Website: lowes
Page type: cart
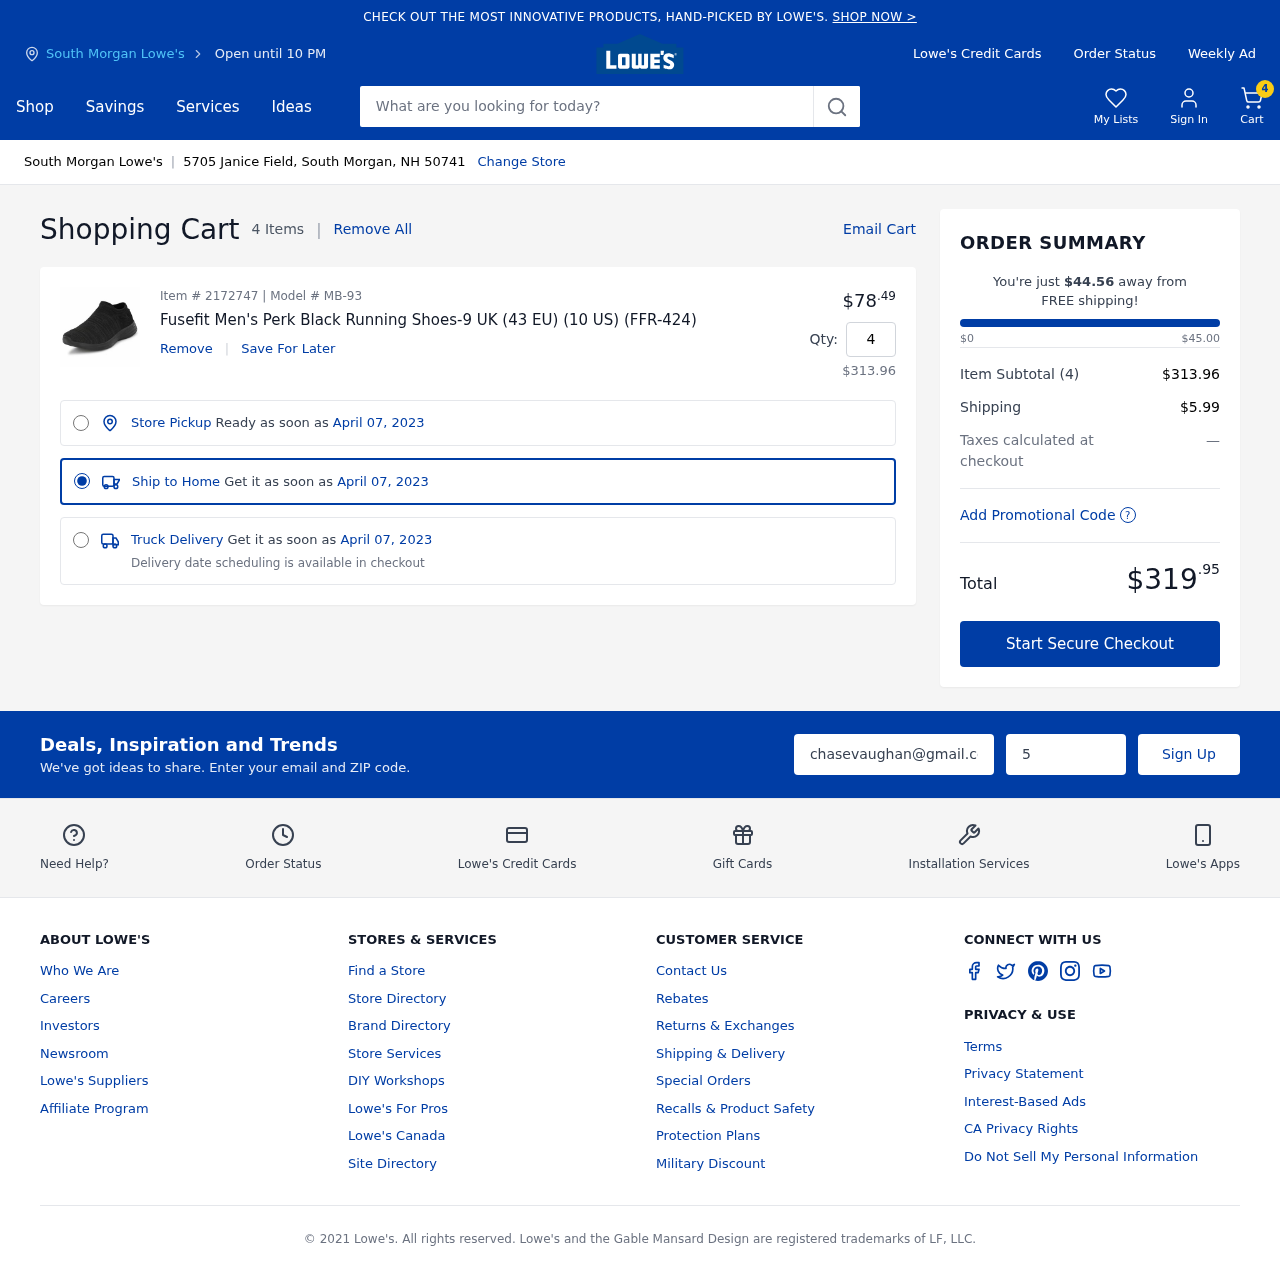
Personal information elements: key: PII_CITY
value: South Morgan Lowe's
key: PII_EMAIL
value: chasevaughan@gmail.com
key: PII_POSTCODE
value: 50741
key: PII_STREET
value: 5705 Janice Field
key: PII_CITY_STATE_ZIP
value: South Morgan, NH 50741
Product elements: key: PRODUCT1_NAME
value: Fusefit Men's Perk Black Running Shoes-9 UK (43 EU) (10 US) (FFR-424)
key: PRODUCT1_PRICE
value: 78.49
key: PRODUCT1_QUANTITY
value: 4
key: PRODUCT1_SUBTOTAL
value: $313.96
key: PRODUCT_ITEM_NUMBER
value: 2172747
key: PRODUCT_MODEL_NUMBER
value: MB-93
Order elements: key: ORDER_NUM_ITEMS
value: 4
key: ORDER_NUM_ITEMS
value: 4 Items
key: ORDER_DELIVERY_DATE
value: April 07, 2023
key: ORDER_SUBTOTAL
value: $313.96
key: ORDER_SHIPPING_COST
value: $5.99
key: ORDER_TOTAL
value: $319.95
Search elements: key: HEADER_SEARCH
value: What are you looking for today?